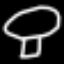
Label: mushroom